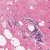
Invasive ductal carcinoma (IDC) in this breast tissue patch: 0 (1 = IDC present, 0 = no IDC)